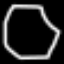
Label: octagon